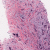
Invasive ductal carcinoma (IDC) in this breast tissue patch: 1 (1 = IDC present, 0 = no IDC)